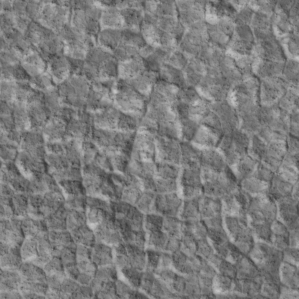
Label: non_frost